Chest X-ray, PA view. Patient: 70 years old, sex F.
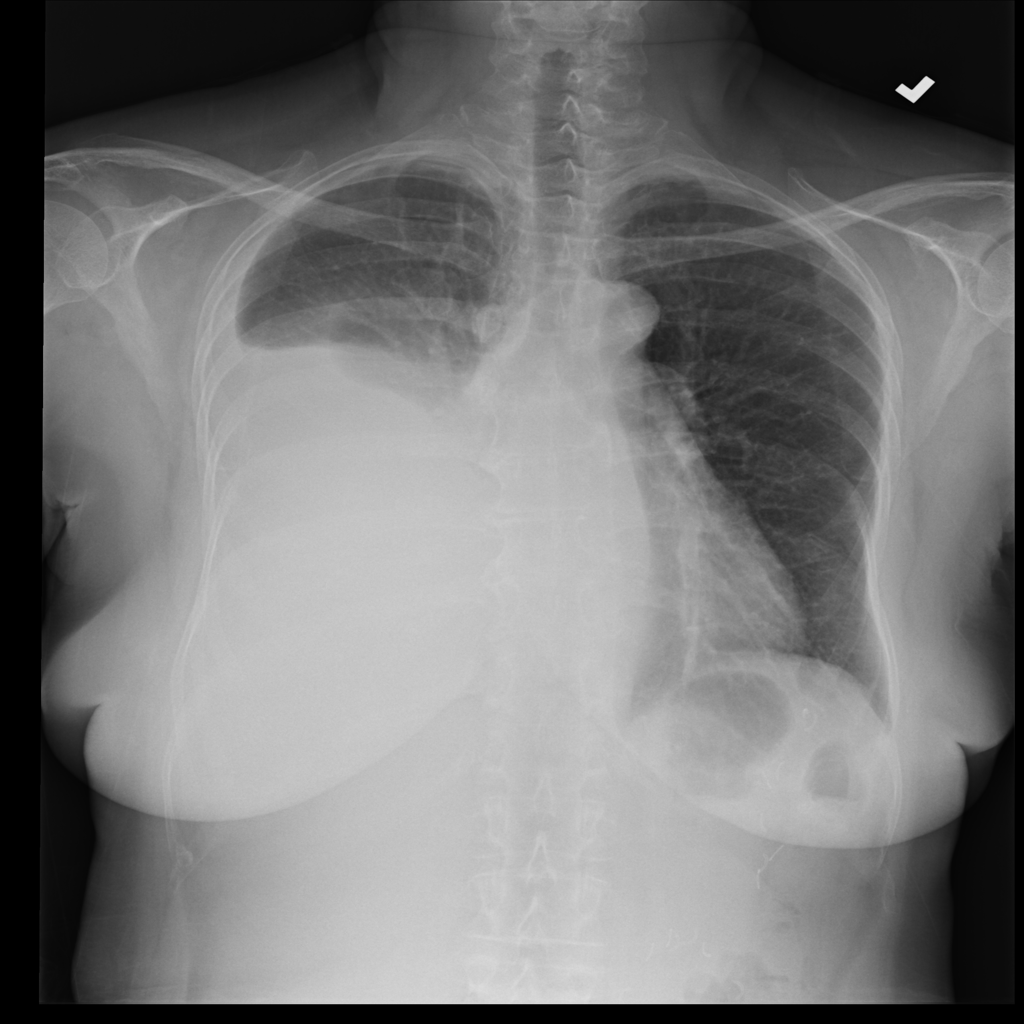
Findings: Effusion